Field crop: maize
Growth stage: 2
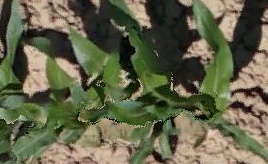
Species: maize